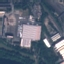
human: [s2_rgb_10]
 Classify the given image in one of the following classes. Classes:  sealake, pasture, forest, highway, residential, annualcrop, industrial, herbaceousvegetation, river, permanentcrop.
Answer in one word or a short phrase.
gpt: Industrial